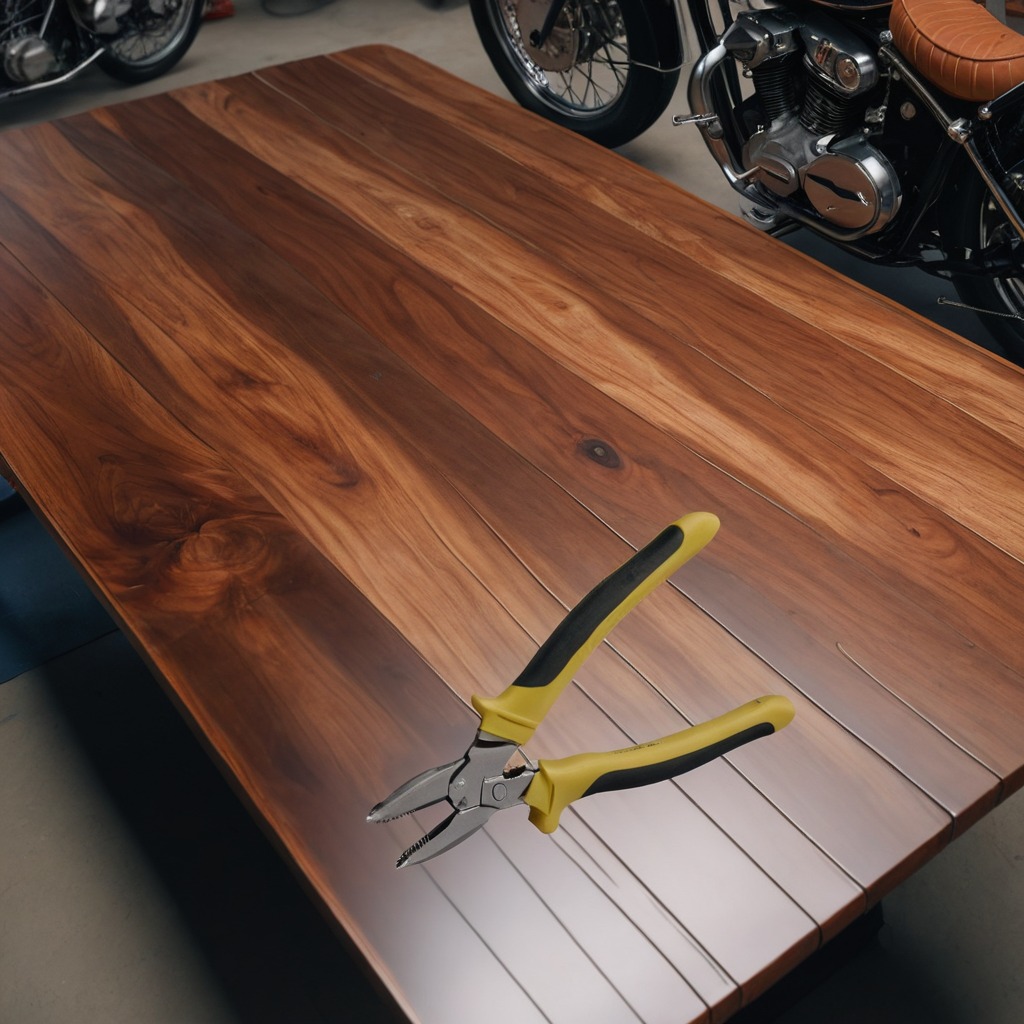
A plier is lying on the oil-spilled wooden table in a vintage motorcycle garage.